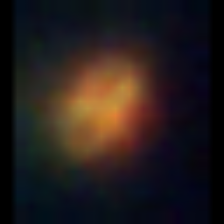
Taxon: NanoPlankton
Group: Other